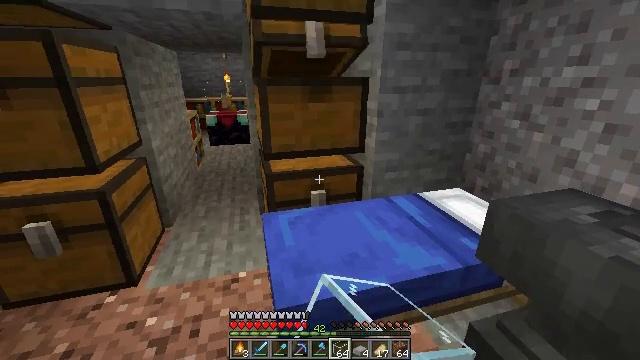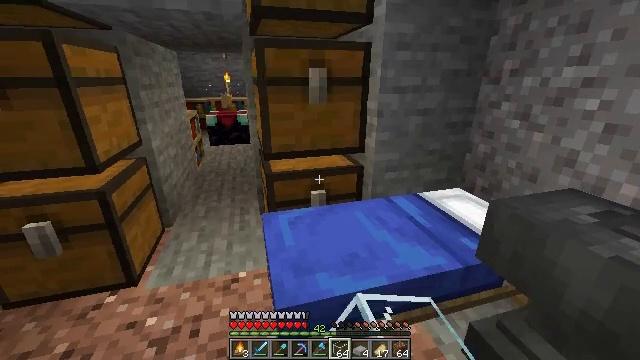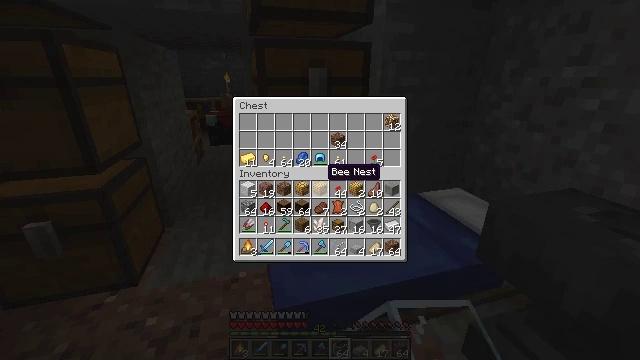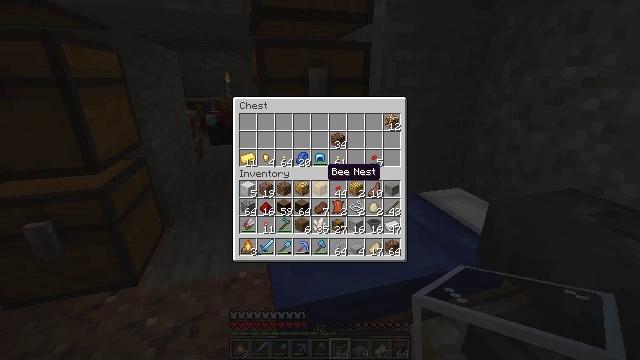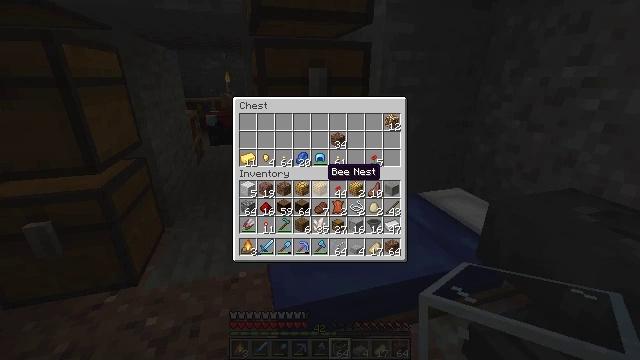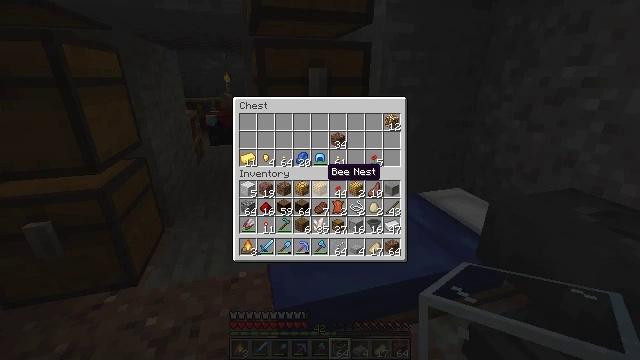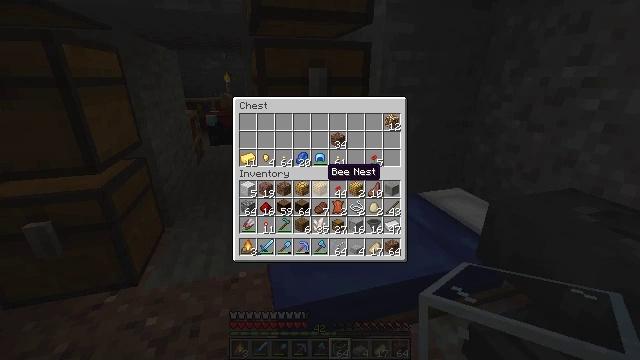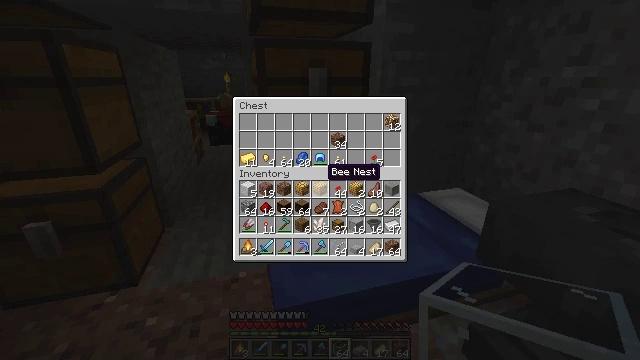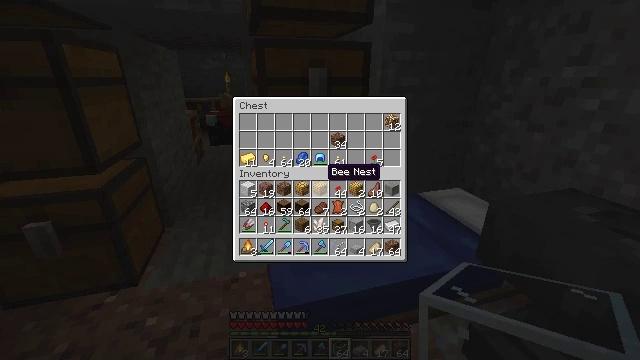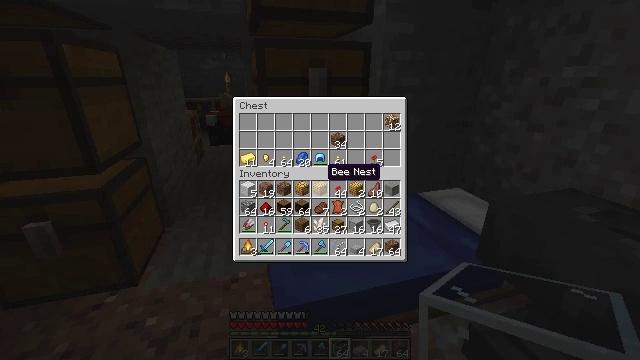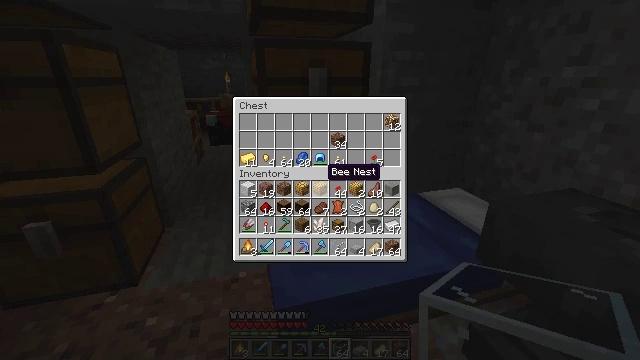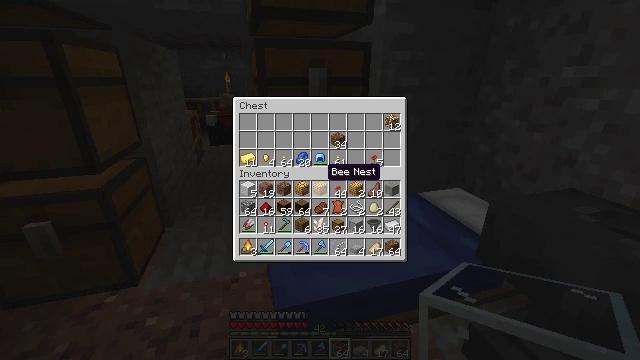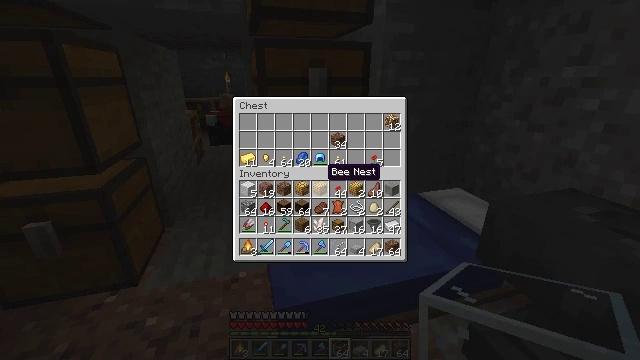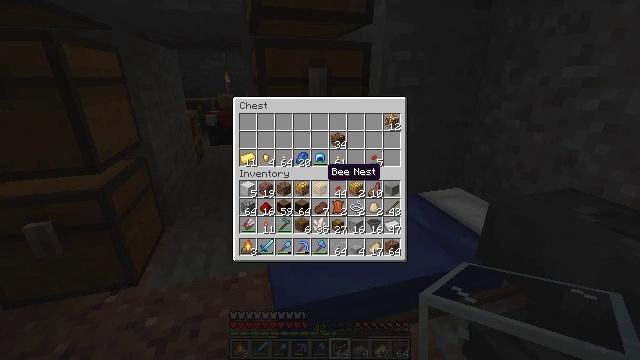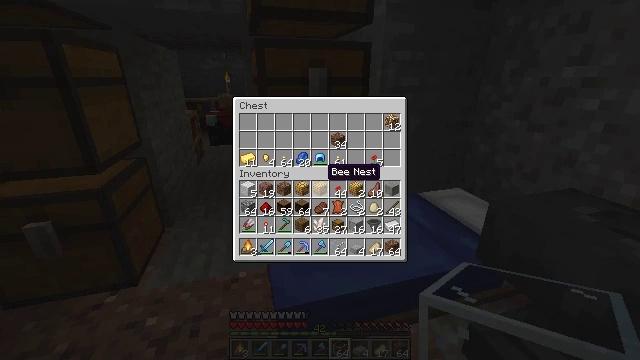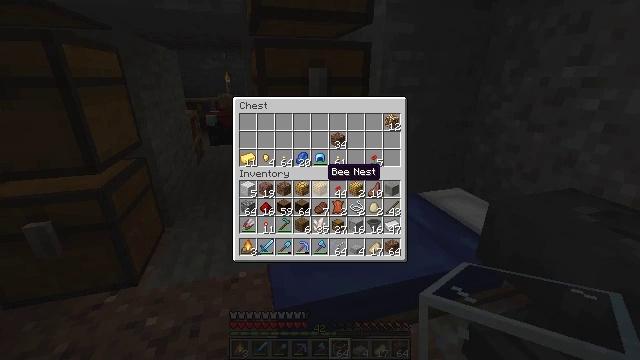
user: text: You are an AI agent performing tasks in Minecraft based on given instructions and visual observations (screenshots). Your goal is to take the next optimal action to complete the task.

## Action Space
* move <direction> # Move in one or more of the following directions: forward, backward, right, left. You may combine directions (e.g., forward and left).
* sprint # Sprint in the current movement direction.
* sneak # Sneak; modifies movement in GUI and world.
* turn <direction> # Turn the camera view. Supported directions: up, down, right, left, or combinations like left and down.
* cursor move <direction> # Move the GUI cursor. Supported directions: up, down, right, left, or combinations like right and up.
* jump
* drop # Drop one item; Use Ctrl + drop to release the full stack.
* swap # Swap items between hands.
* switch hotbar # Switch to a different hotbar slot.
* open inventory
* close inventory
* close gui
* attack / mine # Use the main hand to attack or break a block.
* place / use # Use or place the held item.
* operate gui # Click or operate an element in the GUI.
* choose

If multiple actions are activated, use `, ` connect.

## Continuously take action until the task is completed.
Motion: motion action
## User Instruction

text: Craft a spruce door.
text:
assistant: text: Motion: no_op
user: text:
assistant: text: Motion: open gui
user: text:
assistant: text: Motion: no_op
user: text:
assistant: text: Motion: no_op
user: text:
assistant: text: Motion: no_op
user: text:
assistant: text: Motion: no_op
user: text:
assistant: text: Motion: no_op
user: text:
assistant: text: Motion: no_op
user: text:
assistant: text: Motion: no_op
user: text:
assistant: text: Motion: no_op
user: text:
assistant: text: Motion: no_op
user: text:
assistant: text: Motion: no_op
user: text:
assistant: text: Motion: no_op
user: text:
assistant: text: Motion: no_op
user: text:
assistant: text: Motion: no_op
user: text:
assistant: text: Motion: no_op
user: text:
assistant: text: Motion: cursor move right
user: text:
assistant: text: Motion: cursor move right
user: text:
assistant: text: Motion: cursor move right
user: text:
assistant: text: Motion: no_op
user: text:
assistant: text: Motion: no_op
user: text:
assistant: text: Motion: no_op
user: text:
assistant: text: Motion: no_op
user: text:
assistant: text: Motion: no_op
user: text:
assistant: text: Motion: no_op
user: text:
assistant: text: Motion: close gui
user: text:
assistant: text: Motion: no_op
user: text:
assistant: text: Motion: turn right
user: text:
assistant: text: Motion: turn right and down
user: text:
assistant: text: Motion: turn right and down